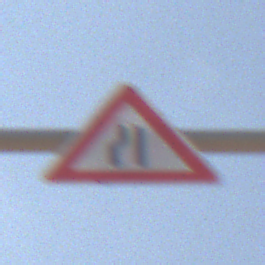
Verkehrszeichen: EinseitigVerengteFahrbahnLinks
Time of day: Midday
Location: Outdoor (Nature)
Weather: PartlyCloudy
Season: NotSpecified
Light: Natural